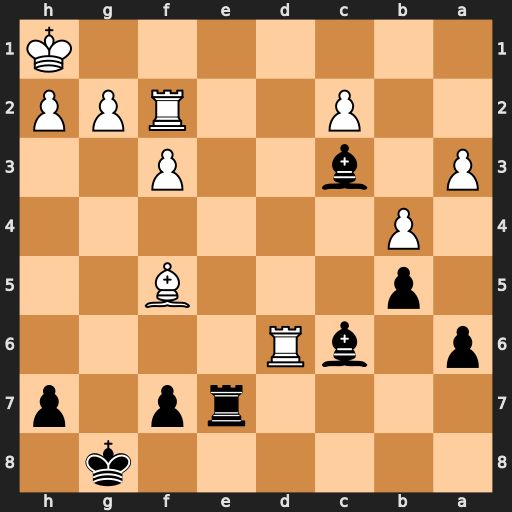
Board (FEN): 6k1/4rp1p/p1bR4/1p3B2/1P6/P1b2P2/2P2RPP/7K
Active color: b
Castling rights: -
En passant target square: -
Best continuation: Re1+ Rf1 Rxf1#